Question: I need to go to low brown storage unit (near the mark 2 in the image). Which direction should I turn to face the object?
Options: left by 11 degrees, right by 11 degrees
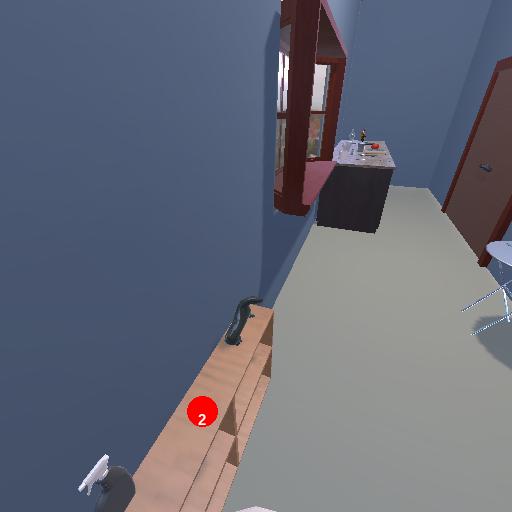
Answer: left by 11 degrees